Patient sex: F
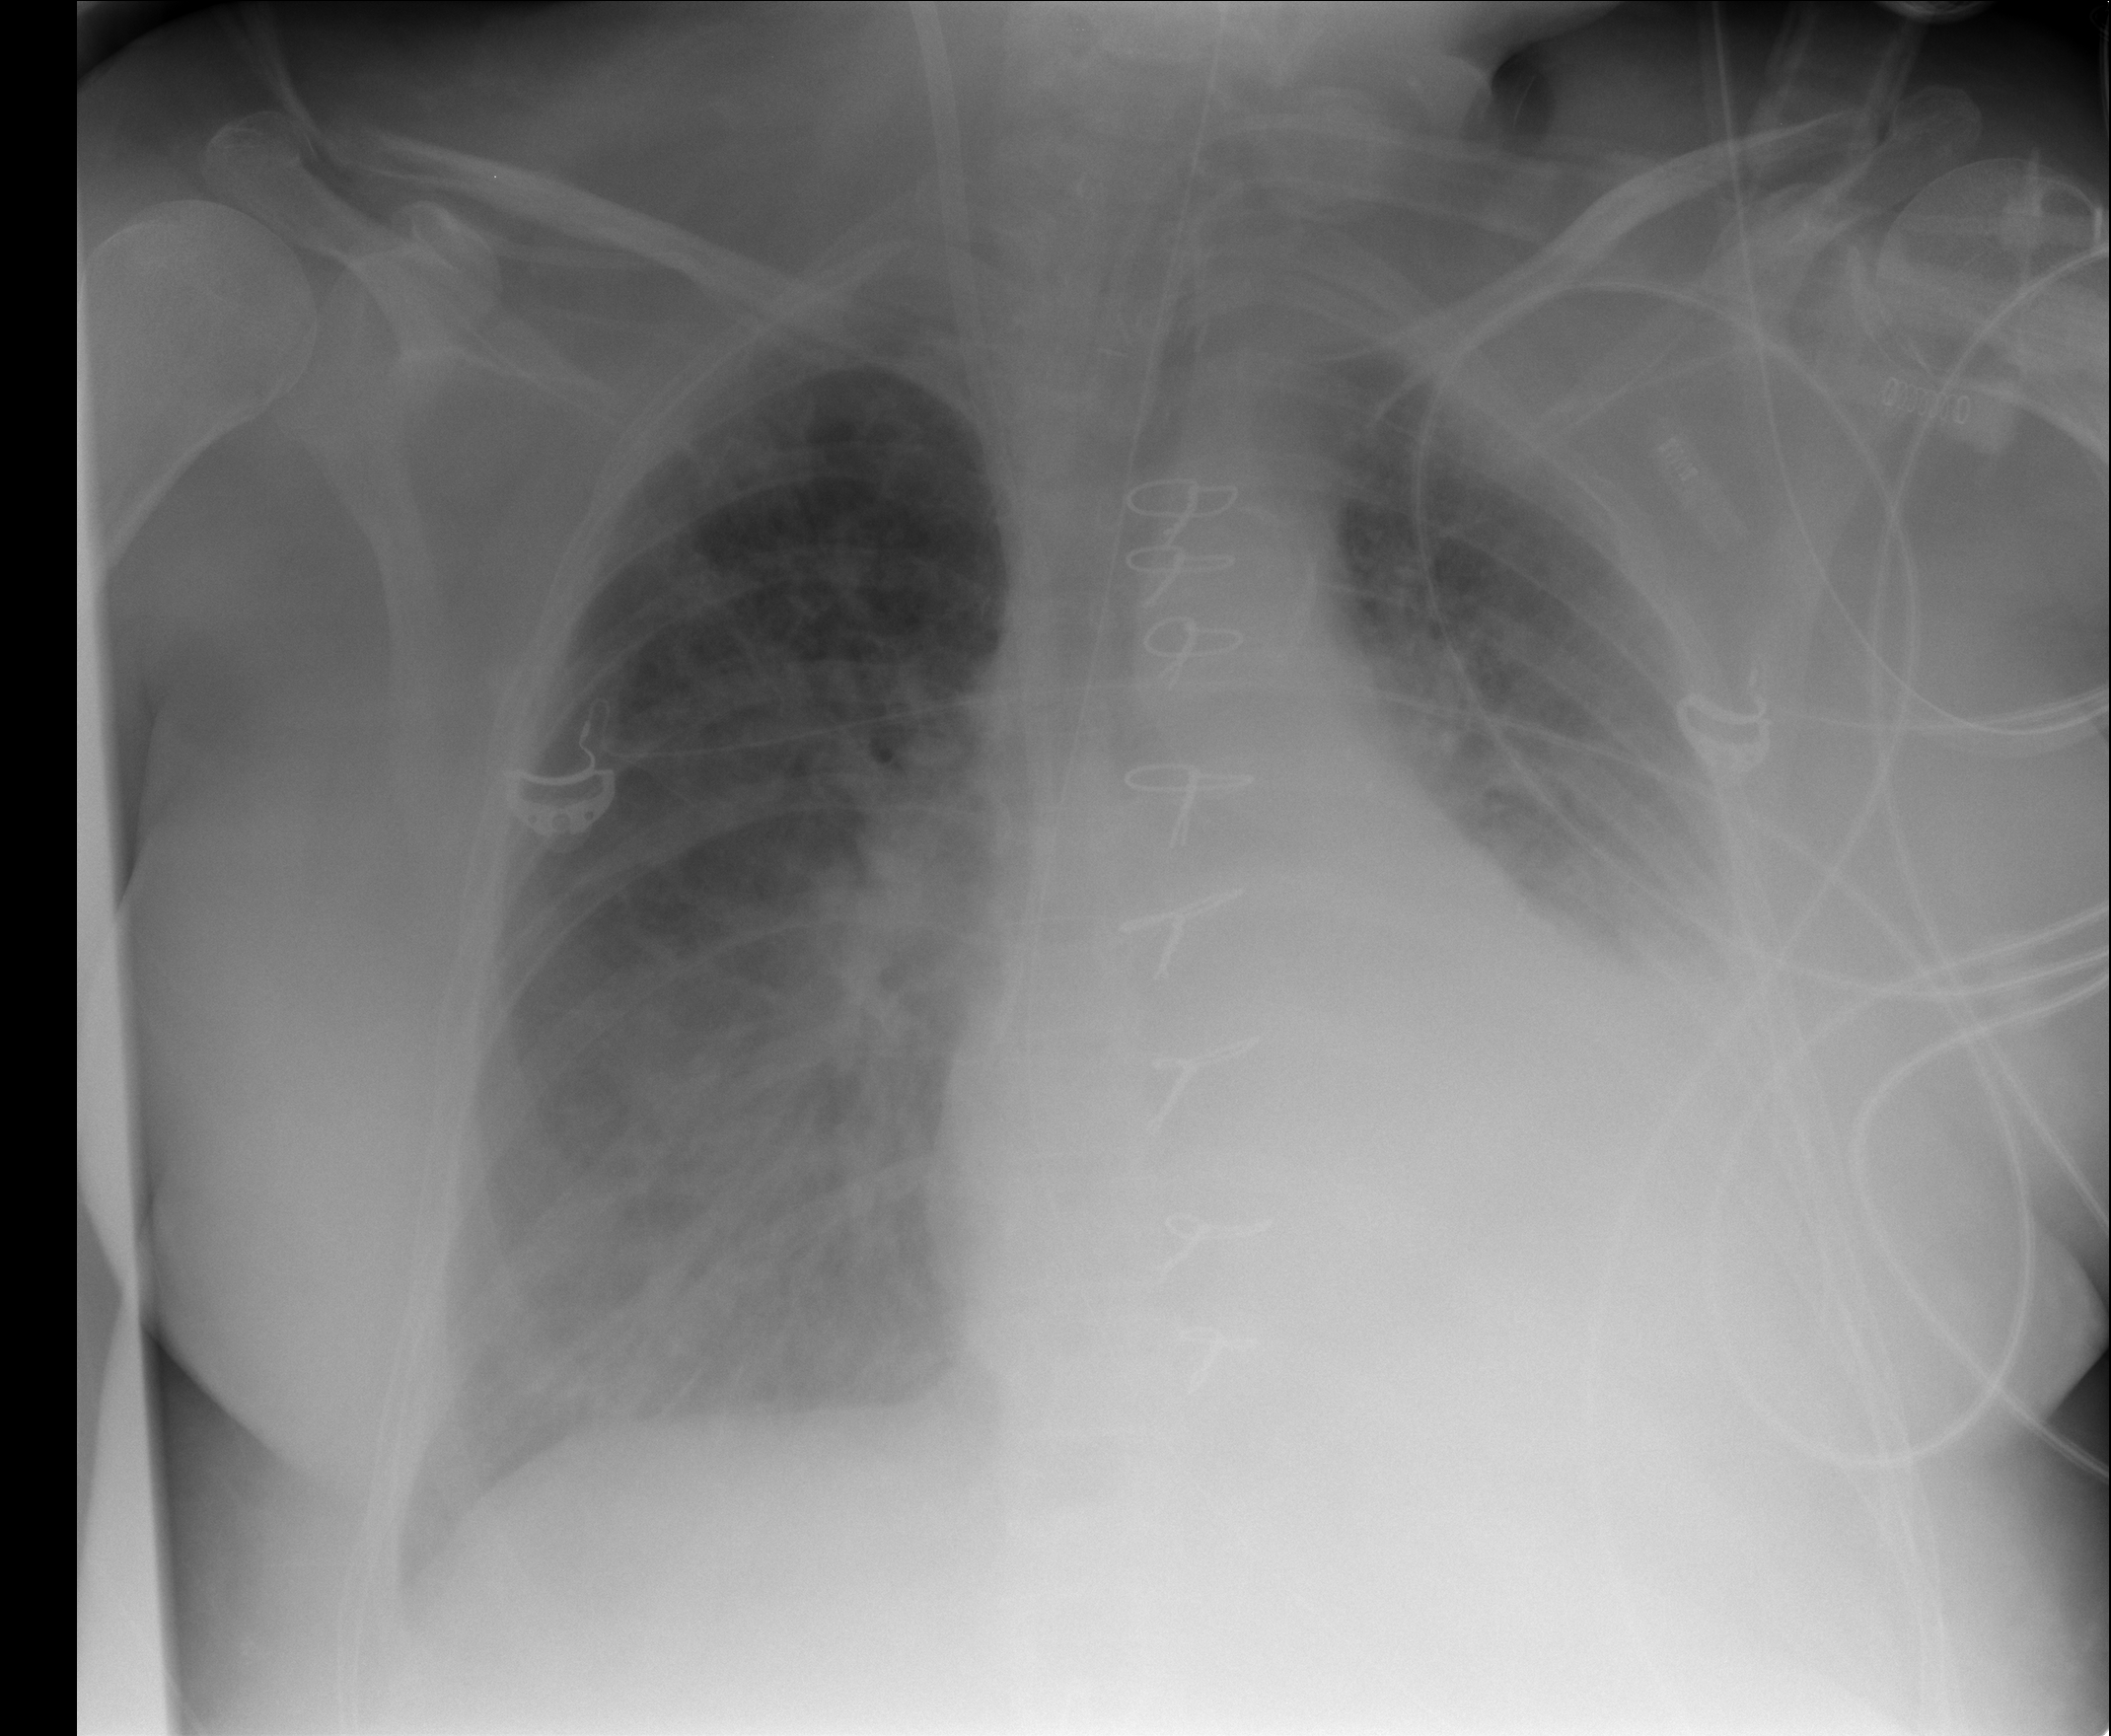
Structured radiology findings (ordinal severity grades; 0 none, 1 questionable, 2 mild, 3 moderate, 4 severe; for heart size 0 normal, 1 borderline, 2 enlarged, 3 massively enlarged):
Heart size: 1
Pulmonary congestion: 2
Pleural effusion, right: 2
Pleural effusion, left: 2
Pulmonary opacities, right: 2
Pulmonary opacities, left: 2
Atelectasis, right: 2
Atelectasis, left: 2